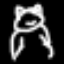
Label: frog